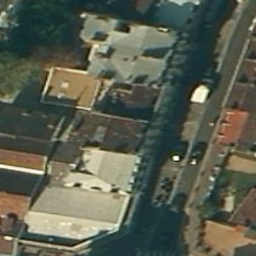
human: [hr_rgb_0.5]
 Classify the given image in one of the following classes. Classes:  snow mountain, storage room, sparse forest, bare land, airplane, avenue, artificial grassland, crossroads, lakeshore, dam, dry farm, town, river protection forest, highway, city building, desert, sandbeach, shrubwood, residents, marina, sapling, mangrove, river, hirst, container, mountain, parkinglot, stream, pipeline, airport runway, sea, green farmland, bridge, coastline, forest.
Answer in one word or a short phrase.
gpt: city building